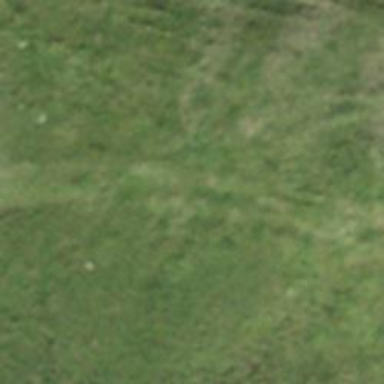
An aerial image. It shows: Ground path.